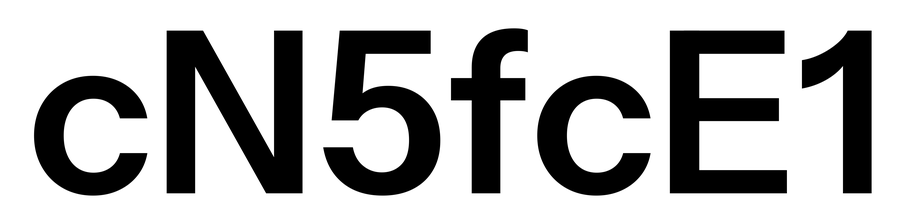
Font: InstrumentSans_SemiBold